Question: I had an application built using Qt 4. It used latin-1 as source and I always used QString::fromLatin1. However, when trying to port to Qt 5 (Actually, I both used Qt 5 and Windows 8 together, but I don't think it's windows' fault) the encoding actually appears kinda right, with some weird space before/after the text.
This is the app running with Qt 5 / Windows 8:

As you can see, the 'c' and and 'a' do appear correct, with some weird space added between them. Also, the 'o' character appears correct with no space.
This is how I set the QLabel:
'''
m_msgWelcome->setText(QString("Bem vindo ao biocodigo!
Selecione uma opcao ao lado para iniciar"));
'''
I already tried both 'QString::fromUtf8' and 'QString::fromLatin1' with no success.
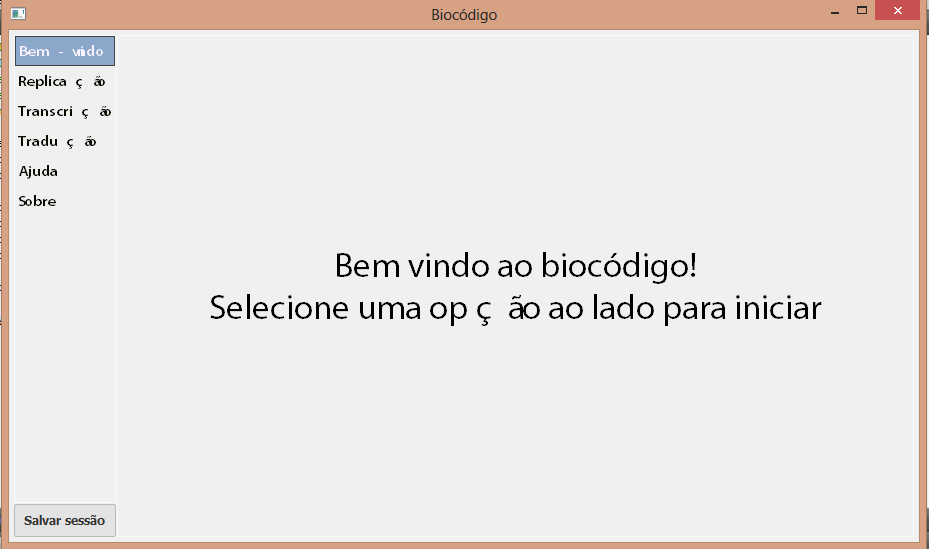
Answer: With Qt5, normally, you can just saving all your files in UTF-8 (no need to use method like 'QString::fromAnythingEncoding').
With Qt Creator you can do this by : then (for all your files).
For the future, you can also change the default setting : > > > > then put .
If the spacing problem is still there try using a different font.